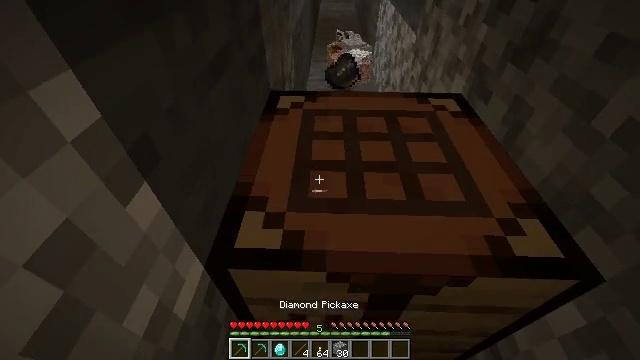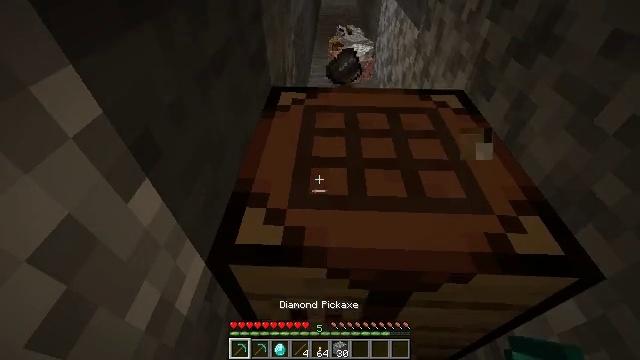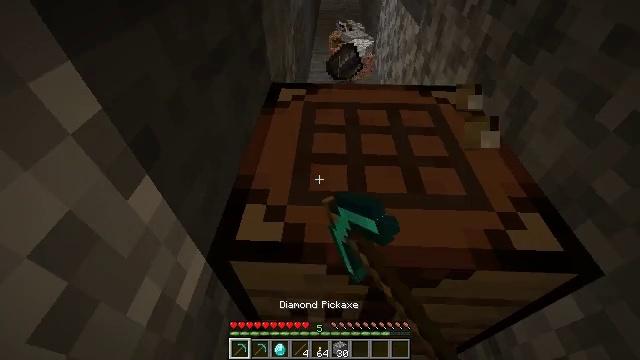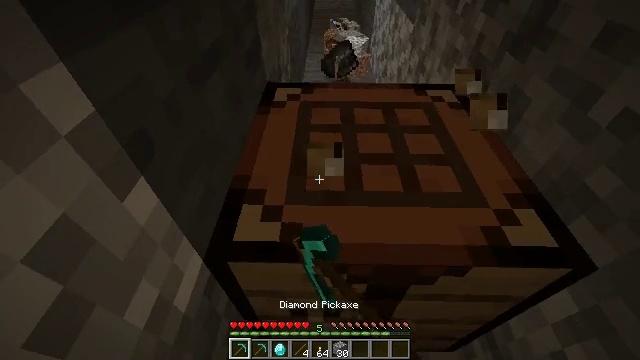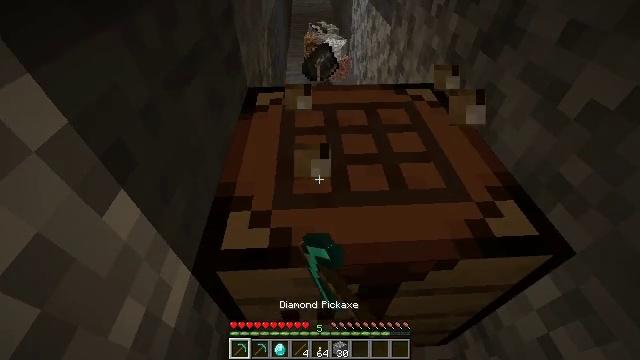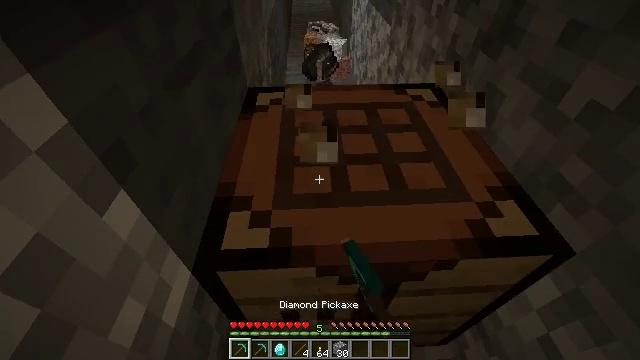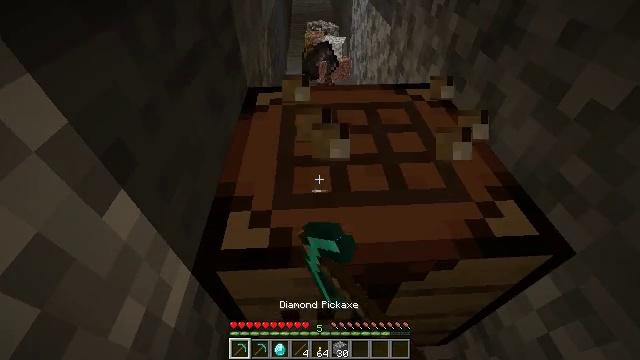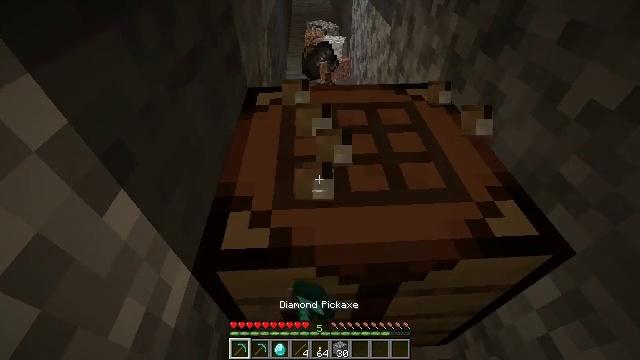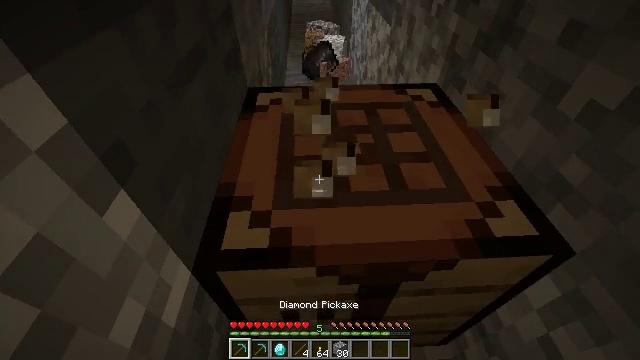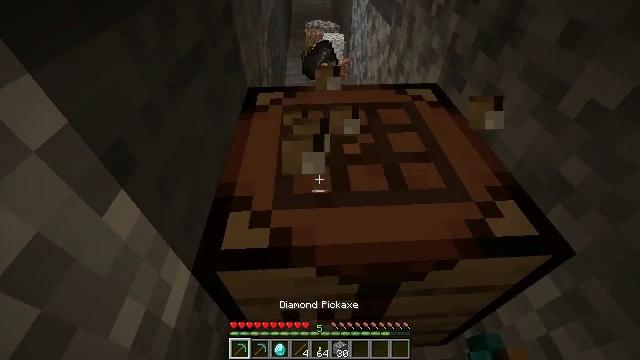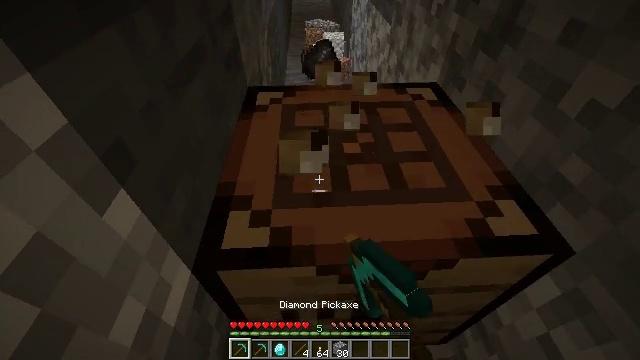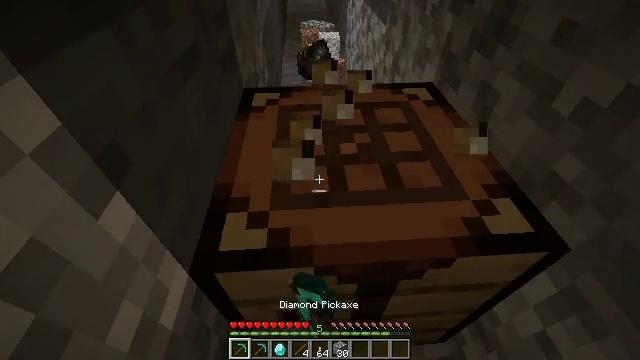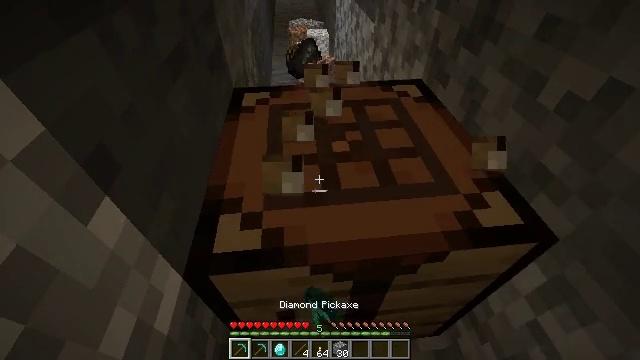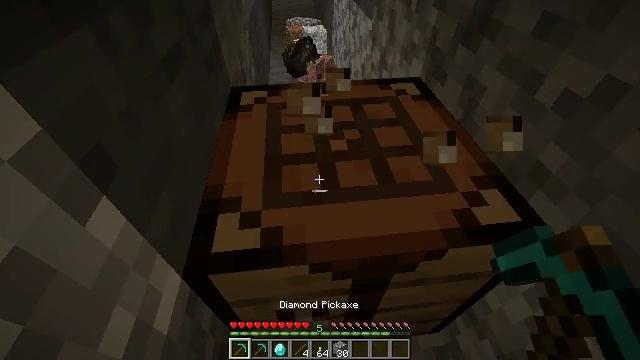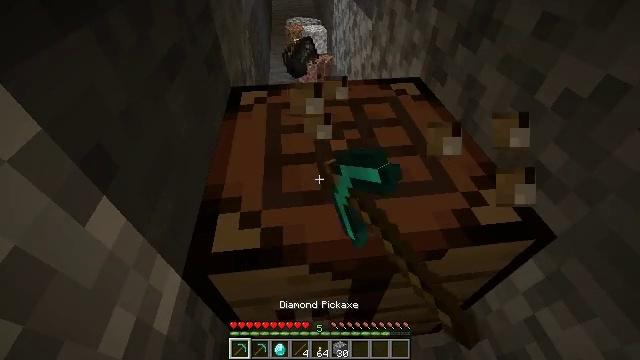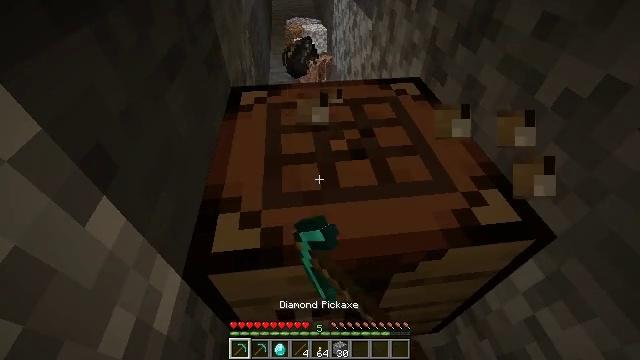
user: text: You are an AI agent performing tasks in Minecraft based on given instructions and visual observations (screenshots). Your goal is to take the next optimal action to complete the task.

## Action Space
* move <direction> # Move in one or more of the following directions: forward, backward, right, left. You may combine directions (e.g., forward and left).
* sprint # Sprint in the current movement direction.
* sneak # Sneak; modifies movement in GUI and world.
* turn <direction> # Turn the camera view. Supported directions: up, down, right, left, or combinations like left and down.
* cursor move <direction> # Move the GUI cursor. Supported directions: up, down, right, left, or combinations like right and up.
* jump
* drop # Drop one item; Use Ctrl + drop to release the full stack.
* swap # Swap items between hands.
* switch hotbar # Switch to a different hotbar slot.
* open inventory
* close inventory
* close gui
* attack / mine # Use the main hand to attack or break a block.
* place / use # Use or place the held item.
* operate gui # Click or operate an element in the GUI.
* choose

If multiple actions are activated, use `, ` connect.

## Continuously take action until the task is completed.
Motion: motion action
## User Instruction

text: Recycle the crafting table.
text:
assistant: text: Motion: attack / mine
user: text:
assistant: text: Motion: attack / mine
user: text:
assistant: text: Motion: turn right, attack / mine
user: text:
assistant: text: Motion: turn right, attack / mine
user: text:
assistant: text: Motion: attack / mine
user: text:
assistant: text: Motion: attack / mine
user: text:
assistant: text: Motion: attack / mine
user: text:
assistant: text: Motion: attack / mine
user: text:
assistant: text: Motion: attack / mine
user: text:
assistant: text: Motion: attack / mine
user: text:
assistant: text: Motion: attack / mine
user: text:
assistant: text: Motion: turn right, attack / mine
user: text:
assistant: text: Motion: attack / mine
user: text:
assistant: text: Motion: attack / mine
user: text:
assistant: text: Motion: attack / mine
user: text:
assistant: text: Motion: attack / mine
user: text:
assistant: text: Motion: attack / mine
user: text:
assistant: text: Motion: attack / mine
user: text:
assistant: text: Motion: attack / mine
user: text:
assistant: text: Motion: attack / mine
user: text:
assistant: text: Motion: move back, attack / mine
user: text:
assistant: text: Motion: move back, attack / mine
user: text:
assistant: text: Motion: attack / mine
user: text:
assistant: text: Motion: attack / mine
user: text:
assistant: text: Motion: attack / mine
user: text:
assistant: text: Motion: attack / mine
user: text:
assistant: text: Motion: attack / mine
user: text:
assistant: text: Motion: attack / mine
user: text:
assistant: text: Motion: attack / mine
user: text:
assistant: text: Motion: attack / mine